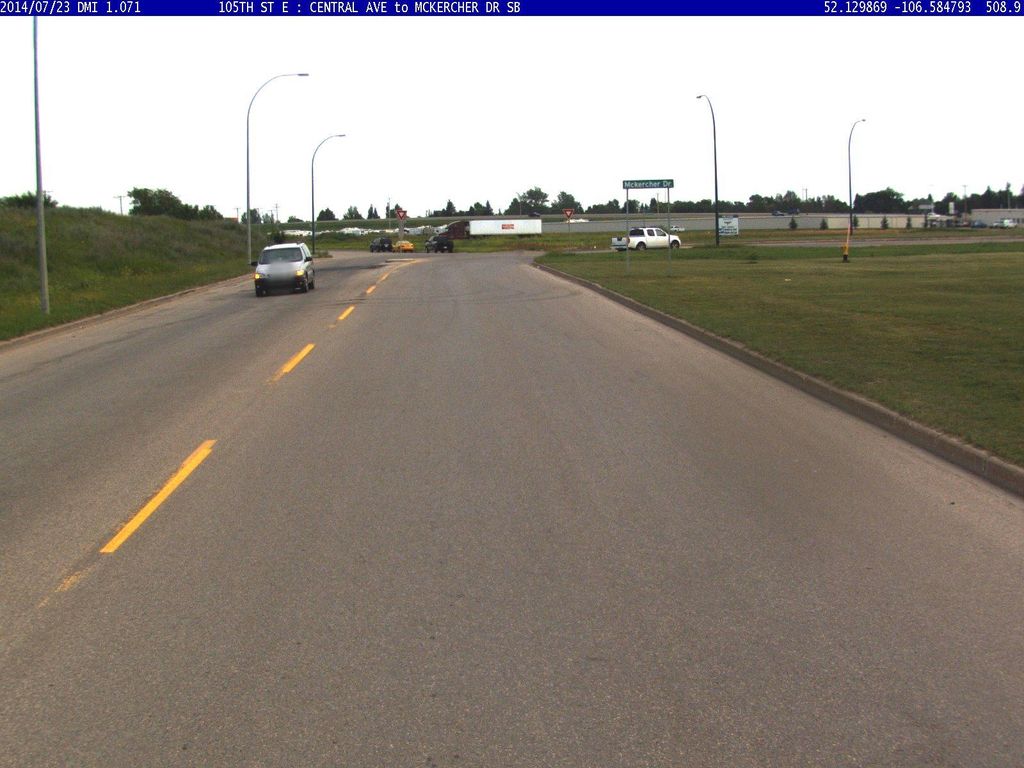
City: saskatoon